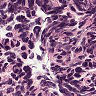
Metastatic tissue present: no